Question: Here is the design for the shot i have posted :
'''
<div id=site_content>
<div id = left_content>
<table>
<tr>
<td> <h1> First Name </h1> </td>
<td> <input type="text" name="FirstName" /> </td>
</tr>
<tr>
<td> <h1> Last Name </h1> </td>
<td> <input type="text" name="LastName"/> </td>
</tr>
<tr>
<td> <h1> Email </h1></td>
<td> <input type="email" name="Email"/> </td>
</tr>
<tr>
<td> <h1> Password </h1> </td>
<td> <input type="password" name="Password"/> </td>
</tr>
<tr>
<td> <h1> Retype Password </h1> </td>
<td> <input type="password" name="RetypedPassword"/> </td>
</tr>
<tr>
<td colspan="2"> <center> <input type="submit" value="submit" /> </center> </td>
</tr>
</table>
</div></div>
'''

Though i tried to align them,but couldn't do enough. If you notice the field it is not properly aligned. And others if we notice carefully they are also not. How can i align them ,i a regular fashion.
CSS :
'''
h1, h2, h3, h4, h5, h6 {
font: normal 200% 'Yanone Kaffeesatz', arial, sans-serif;
margin: 0 0 15px 0;
padding: 0 0 5px 0;}
#site_content {
width: 950px;
overflow: hidden;
margin: 4px auto 0 auto;
padding: 0;}
#left_content {
float: left;
text-align: justify;
width: 444px;
padding: 20px 0 5px 25px;
margin: 0;}
'''
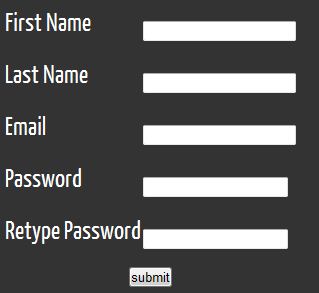
Answer: See the fiddle for output/code and demo
Fiddle: <URL>
Demo: <URL>